Field crop: maize
Growth stage: 2
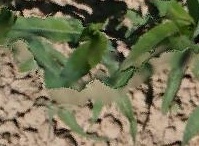
Species: maize